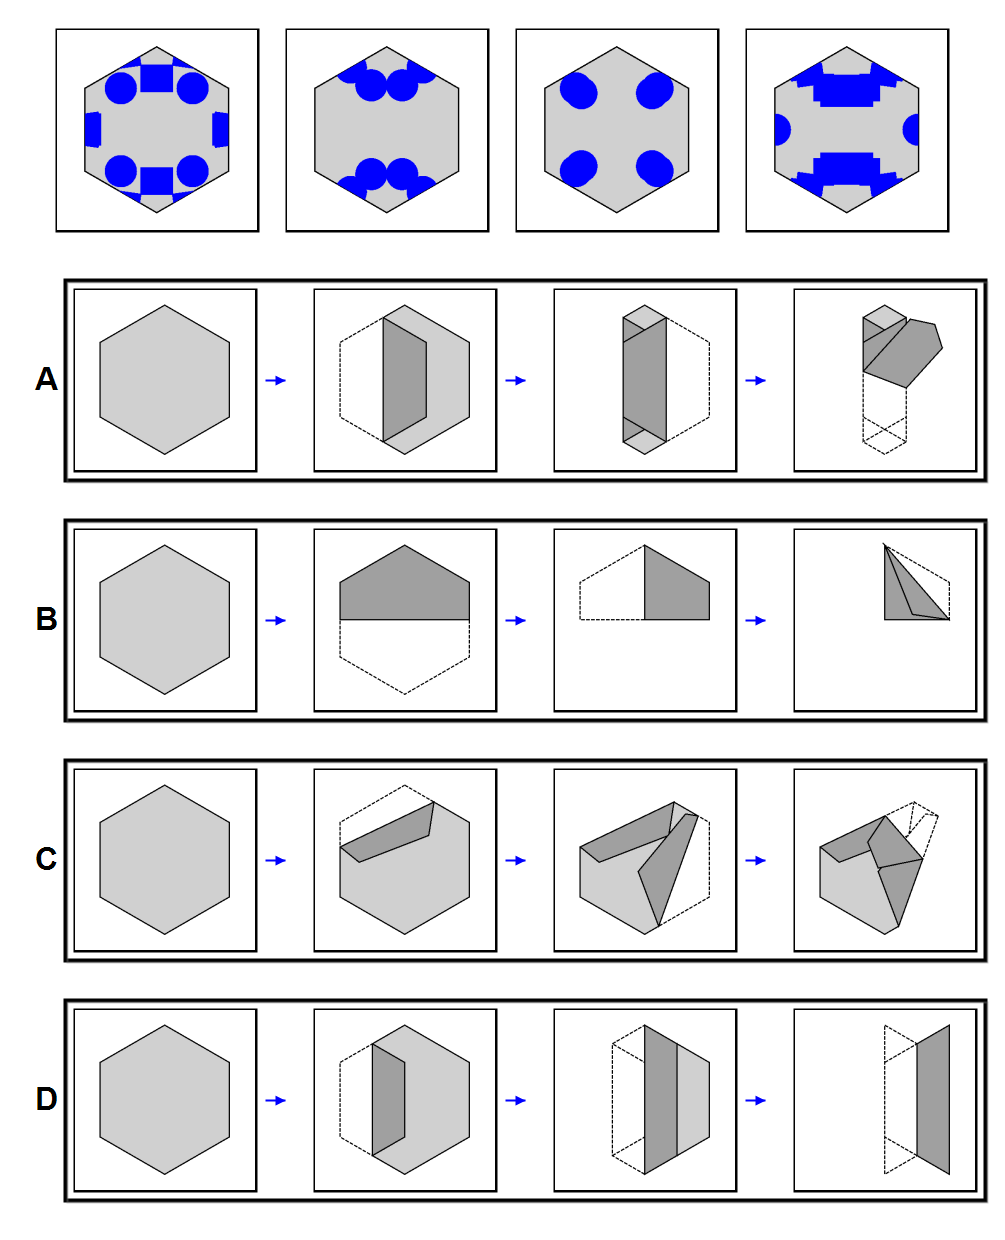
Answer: B